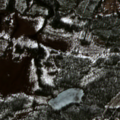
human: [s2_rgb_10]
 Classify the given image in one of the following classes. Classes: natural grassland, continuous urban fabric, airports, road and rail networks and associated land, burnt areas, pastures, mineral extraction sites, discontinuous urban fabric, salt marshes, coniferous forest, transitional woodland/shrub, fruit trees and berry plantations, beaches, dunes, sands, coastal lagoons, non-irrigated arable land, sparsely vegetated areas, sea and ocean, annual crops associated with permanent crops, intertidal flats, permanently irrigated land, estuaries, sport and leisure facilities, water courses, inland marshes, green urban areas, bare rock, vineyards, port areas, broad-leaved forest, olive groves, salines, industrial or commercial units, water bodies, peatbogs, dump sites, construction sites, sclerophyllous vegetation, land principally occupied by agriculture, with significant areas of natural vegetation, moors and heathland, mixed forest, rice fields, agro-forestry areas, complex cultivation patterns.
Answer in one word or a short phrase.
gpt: coniferous forest, mixed forest, transitional woodland/shrub, peatbogs